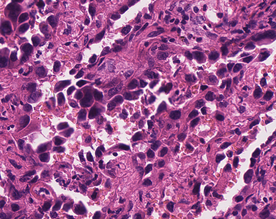
Tumor epithelial tissue: yes
Tumor-associated stroma tissue: yes
Normal tissue: no